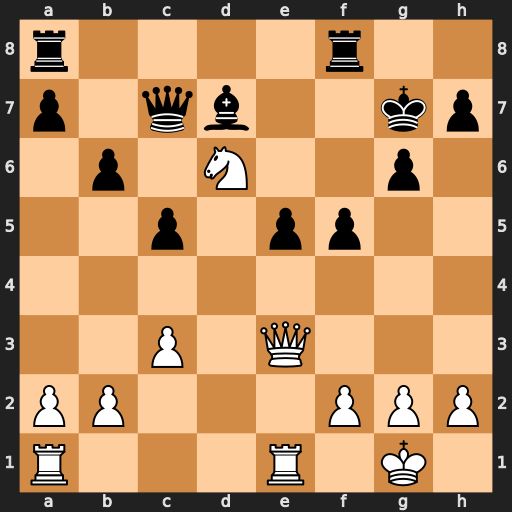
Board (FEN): r4r2/p1qb2kp/1p1N2p1/2p1pp2/8/2P1Q3/PP3PPP/R3R1K1
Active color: w
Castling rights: -
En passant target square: -
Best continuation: Qxe5+ Kg8 Qd5+